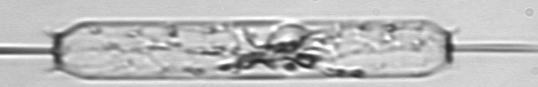
Label: Ditylum_brightwellii